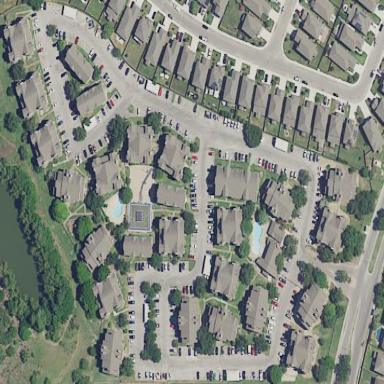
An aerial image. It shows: Residential area with apartments.